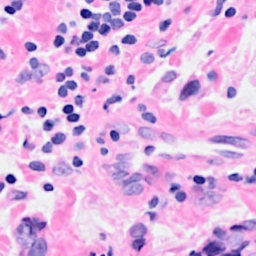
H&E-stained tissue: Breast